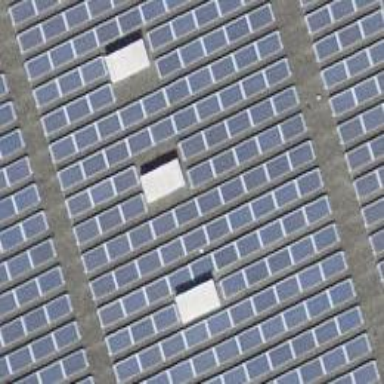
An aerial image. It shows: Solar power generator using photovoltaic panels.